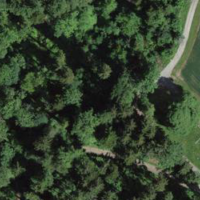
EUNIS habitat code: 44
Species observed at this site:
Castanea sativa